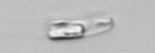
Label: Guinardia_striata